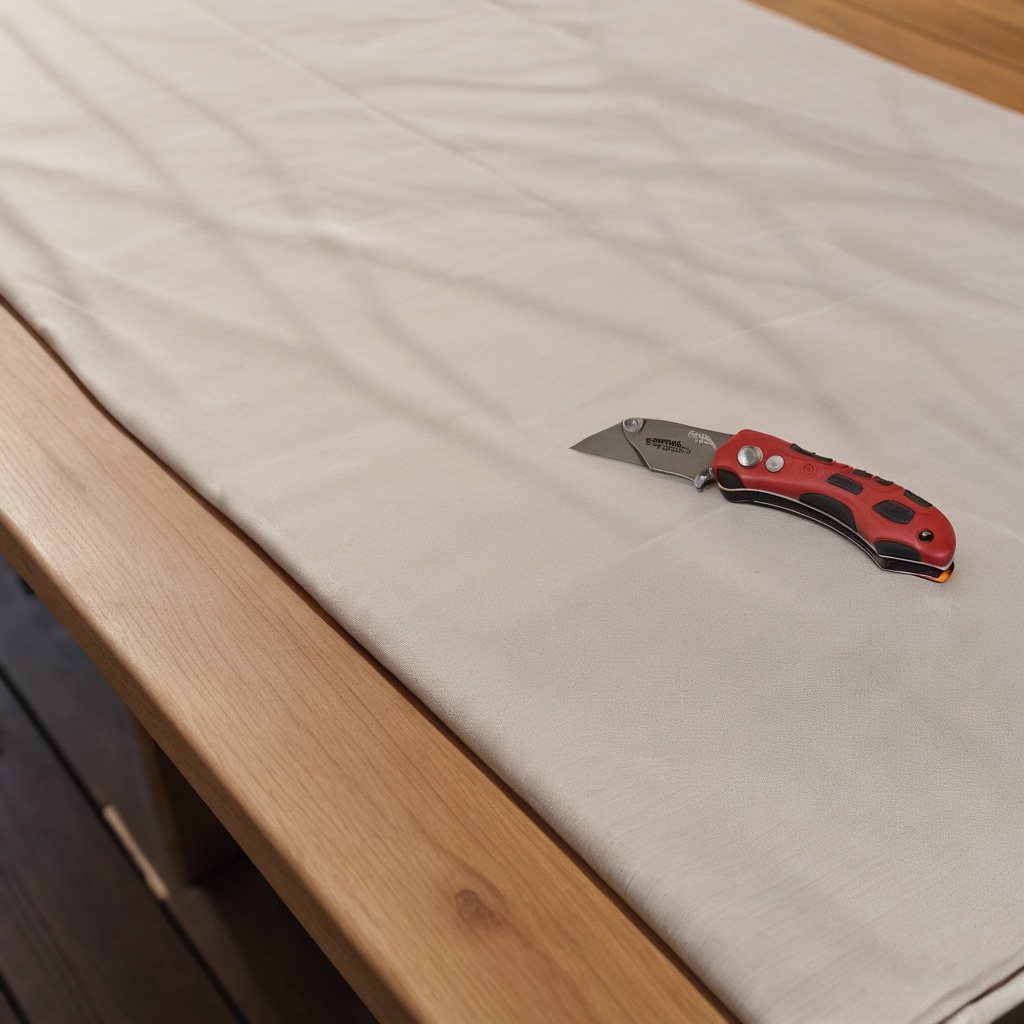
A utility knife is lying on a wooden table in an outdoor workshop during daytime bright natural light soft shadows worn but beneath the cloth.